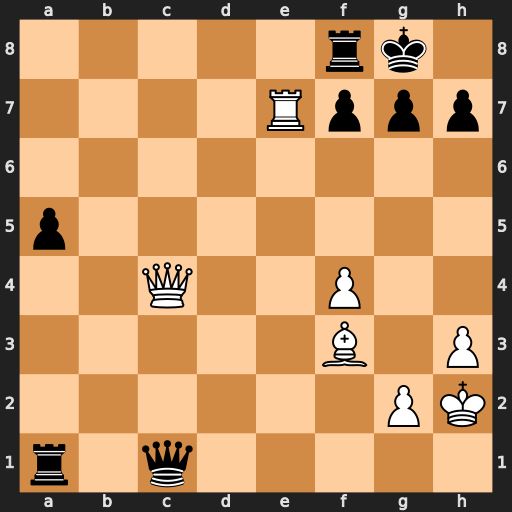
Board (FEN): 5rk1/4Rppp/8/p7/2Q2P2/5B1P/6PK/r1q5
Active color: w
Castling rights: -
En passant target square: -
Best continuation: Qxf7+ Rxf7 Re8+ Rf8 Bd5+ Kh8 Rxf8#